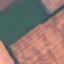
Land use / land cover: AnnualCrop